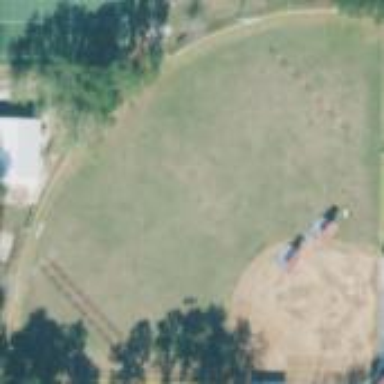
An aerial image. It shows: Baseball pitch for leisure land.